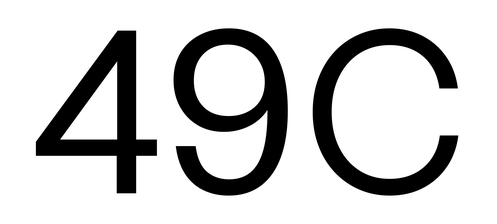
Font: InstrumentSans_Regular